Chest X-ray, PA view. Patient: 30 years old, sex M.
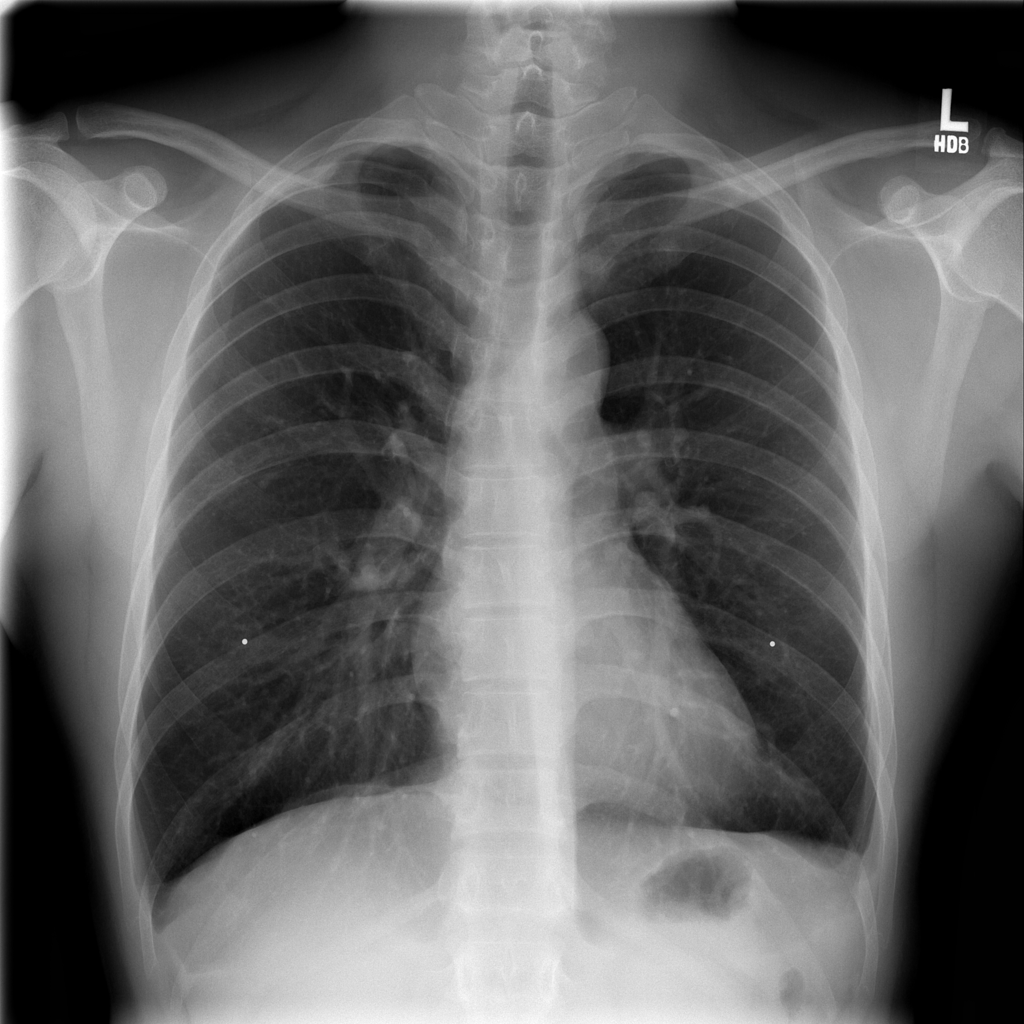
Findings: Pleural_Thickening